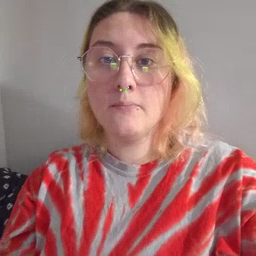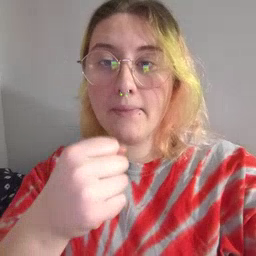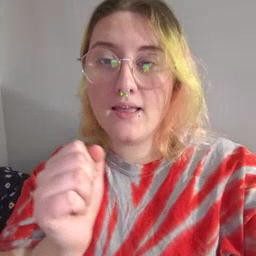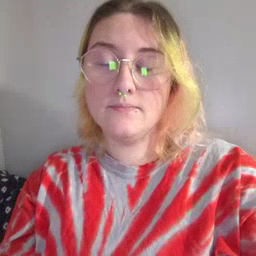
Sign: make